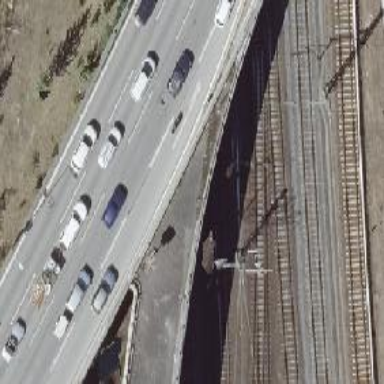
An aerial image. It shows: Junction on the railway.